Question: I am trying to sum columns called 'Tax Paid', 'Interest Paid', 'Penalty Paid', and 'Balance Due'. And then group by so that I have one line of data.
'''
SELECT PRIMARY_OWNER AS 'Taxpayer Name / Doing Business As',
BILL_NUMBER AS 'Taxpayer Id / Bill Number',
IN_CARE_OF_NAME AS 'In Care Of',
ADDRESS_LINE1 AS 'Address Line 1',
ADDRESS_LINE2 AS 'Address Line 2',
ADDRESS_LINE3 AS 'Address Line 3',
CITY AS 'City',
RIGHT(STATE, 2) AS 'State',
POSTAL_CODE AS 'Zip',
PWA.BILLING_DATE AS 'Bill Date',
CASE
WHEN LEVY_TYPE_CODE IS NULL
AND SUB_TRANSACTION_TYPE = 'BILLALLOCATION'
AND LEVY_TYPE = 'LEVTTAX'
THEN DIS.AMOUNT
ELSE '0.00'
END AS 'Tax Paid',
CASE
WHEN LEVY_TYPE_CODE = 'LEVTINTEREST'
AND SUB_TRANSACTION_TYPE = 'BILLALLOCATION'
THEN DIS.AMOUNT
ELSE '0.00'
END AS 'Interest Paid',
CASE
WHEN LEVY_TYPE_CODE IS NULL
AND LEVY_TYPE = 'LEVTLLFEE'
AND SUB_TRANSACTION_TYPE = 'BILLALLOCATION'
THEN DIS.AMOUNT
ELSE '0.00'
END AS 'Penalty Paid',
CASE
WHEN SUB_TRANSACTION_TYPE = 'PAYMENTRELEASE'
THEN DIS.AMOUNT
ELSE '0.00'
END AS 'Amount Released',
CURRENT_BILL_DUE_AMOUNT AS 'Balanace Due'
FROM EXTBLM_BILL_MASTER AS PWA
INNER JOIN PTABLM_BILL_MASTER AS BILL ON PWA.BILL_PK = BILL.BILL_PK
LEFT OUTER JOIN PTASBT_SUBTRANSACTION AS SBT ON BILL.BILL_PK = SBT.ALLOCATION_TYPE_REFERENCE_ID
LEFT OUTER JOIN PTADIS_DISTRIBUTION AS DIS ON SBT.SUBTRANSACTION_PK = DIS.SBT_SUBTRANSACTION_PK
LEFT OUTER JOIN PTAGLA_GL_ALLOCATION AS GL ON DIS.GLA_GL_CODE_ALLOCATION_ID = GL.GL_CODE_ALLOCATION_ID
LEFT OUTER JOIN PTALAC_LEVY_ACCOUNT AS PAYLAC ON GL.ACCOUNT_ID = PAYLAC.LEVY_ACCOUNT_PK
WHERE BASE_NUM = '<PHONE>'
AND PAYLAC.TAX_DISTRICT = 'JURSBUN'
AND TAX_YEAR = 2017;
'''
Below are the results that I am receiving...

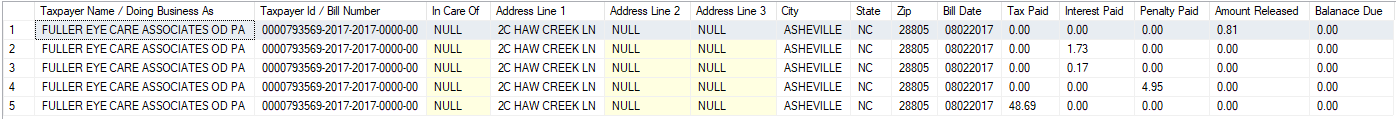
Answer: Try this.
'''
SELECT
PRIMARY_OWNER AS 'Taxpayer Name / Doing Business As'
, BILL_NUMBER AS 'Taxpayer Id / Bill Number'
, IN_CARE_OF_NAME AS 'In Care Of'
, ADDRESS_LINE1 AS 'Address Line 1'
, ADDRESS_LINE2 AS 'Address Line 2'
, ADDRESS_LINE3 AS 'Address Line 3'
, CITY AS 'City'
, RIGHT(STATE, 2) AS 'State'
, POSTAL_CODE AS 'Zip'
, PWA.BILLING_DATE AS 'Bill Date'
, SUM(IIF(LEVY_TYPE_CODE IS NULL AND SUB_TRANSACTION_TYPE = 'BILLALLOCATION' AND LEVY_TYPE = 'LEVTTAX', DIS.AMOUNT, 0)) AS 'Tax Paid'
, SUM(IIF(LEVY_TYPE_CODE = 'LEVTINTEREST' AND SUB_TRANSACTION_TYPE = 'BILLALLOCATION', DIS.AMOUNT, 0)) AS 'Interest Paid'
, SUM(IIF(LEVY_TYPE_CODE IS NULL AND LEVY_TYPE = 'LEVTLLFEE' AND SUB_TRANSACTION_TYPE = 'BILLALLOCATION', DIS.AMOUNT, 0)) AS 'Penalty Paid'
, SUM(IIF(SUB_TRANSACTION_TYPE = 'PAYMENTRELEASE', DIS.AMOUNT, 0)) AS 'Amount Released'
, SUM(CURRENT_BILL_DUE_AMOUNT) AS 'Balanace Due'
FROM EXTBLM_BILL_MASTER AS PWA
INNER JOIN PTABLM_BILL_MASTER AS BILL ON PWA.BILL_PK = BILL.BILL_PK
LEFT OUTER JOIN PTASBT_SUBTRANSACTION AS SBT ON BILL.BILL_PK = SBT.ALLOCATION_TYPE_REFERENCE_ID
LEFT OUTER JOIN PTADIS_DISTRIBUTION AS DIS ON SBT.SUBTRANSACTION_PK = DIS.SBT_SUBTRANSACTION_PK
LEFT OUTER JOIN PTAGLA_GL_ALLOCATION AS GL ON DIS.GLA_GL_CODE_ALLOCATION_ID = GL.GL_CODE_ALLOCATION_ID
LEFT OUTER JOIN PTALAC_LEVY_ACCOUNT AS PAYLAC ON GL.ACCOUNT_ID = PAYLAC.LEVY_ACCOUNT_PK
WHERE BASE_NUM = '<PHONE>'
AND PAYLAC.TAX_DISTRICT = 'JURSBUN'
AND TAX_YEAR = 2017
GROUP BY PRIMARY_OWNER
, BILL_NUMBER
, IN_CARE_OF_NAME
, ADDRESS_LINE1
, ADDRESS_LINE2
, ADDRESS_LINE3
, CITY
, STATE
, POSTAL_CODE
, PWA.BILLING_DATE
'''